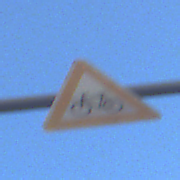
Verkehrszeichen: RadverkehrRechts
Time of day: SunriseSunset
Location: Outdoor (Urban)
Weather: Clear
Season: NotSpecified
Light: Natural